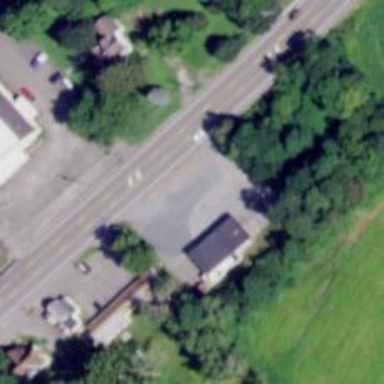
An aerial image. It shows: Convenience shop.